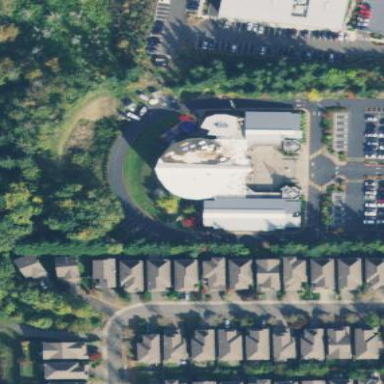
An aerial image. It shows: Building serving as place of worship.